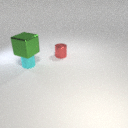
small cyan metal cylinder below large green metal cube